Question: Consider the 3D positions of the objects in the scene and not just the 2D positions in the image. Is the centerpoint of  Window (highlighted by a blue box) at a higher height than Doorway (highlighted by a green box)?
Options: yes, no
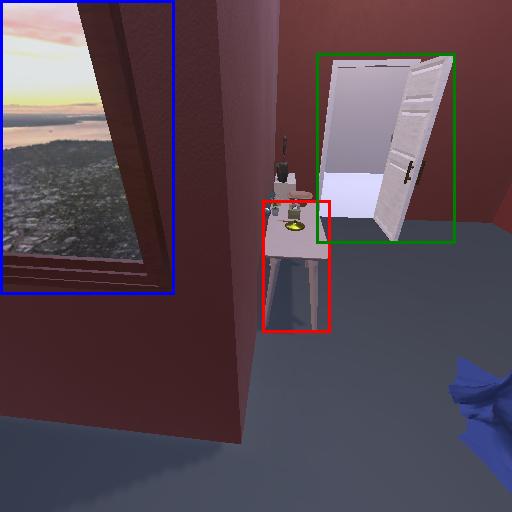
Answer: yes